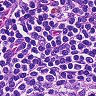
Metastatic tissue present: no